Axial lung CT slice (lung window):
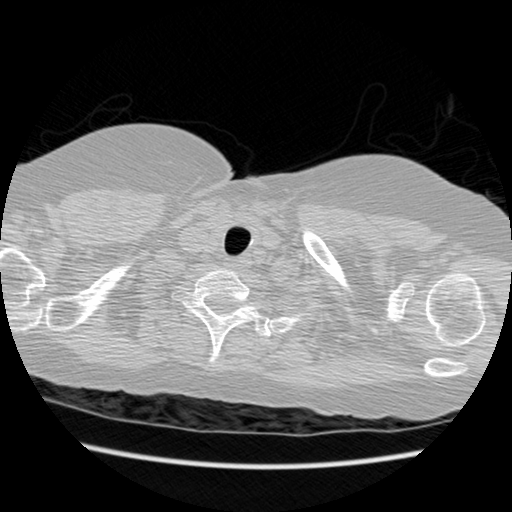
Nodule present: no